Question: I've got such a structure, is described as a "binomial tree". Let'see a drawing:

Which is the best way to represent this in memory? Just to clarify, is not a simple binary tree since the node N4 is both the left child of N1 and the right child of N2, the same sharing happens for N7 and N8 and so on... I need a construction algorithm tha easily avoid to duplicates such nodes, but just referencing them.
Many of us does not agree with the "binomial tree deefinition" but this cames from finance ( expecially derivative pricing ) have a look here: <URL> for example. So I used the "Domain acceted definition".
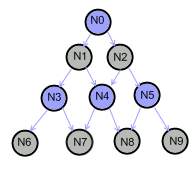
Answer: You could generate the structure level by level. In each iteration, create one level of nodes, put them in an array, and connect the previous level to them. Something like this (C#):
'''
Node GenerateStructure(int levels)
{
Node root = null;
Node[] previous = null;
for (int level = 1; level <= levels; level++)
{
int count = level;
var current = new Node[count];
for (int i = 0; i < count; i++)
current[i] = new Node();
if (level == 1)
root = current[0];
for (int i = 0; i < count - 1; i++)
{
previous[i].Left = current[i];
previous[i].Right = current[i + 1];
}
previous = current;
}
return root;
}
'''
The whole structure requires O(N^2) memory, where N is the number of level. This approach requires O(N) additional memory for the two arrays. Another approach would be to generate the graph from left to right, but that would require O(N) additional memory too.
The time complexity is obviously O(N^2).